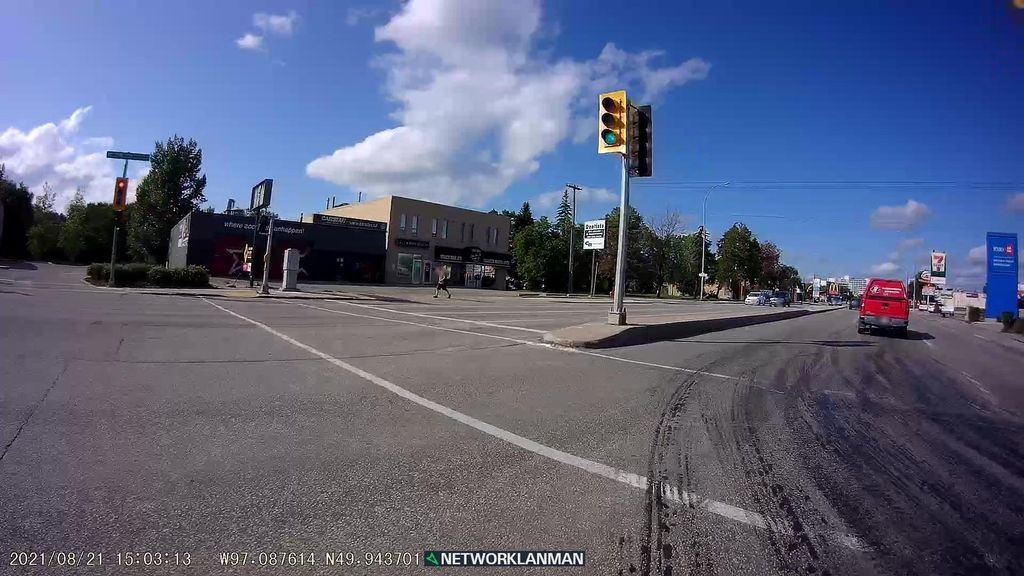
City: winnipeg